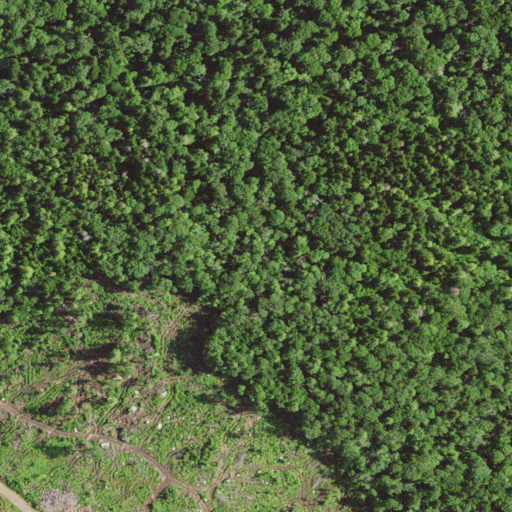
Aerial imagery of mountain in West Virginia named Bearwallow Knob containing mixed forest, grassland, evergreen forest, open development, shrub, low intensity development, and deciduous forest